Question: I have a uitbutton within a custom table cell. I am trying to set the buttons image with
'''
[cell.thumbImage setImage:[UIImage imageNamed: @"full_breakfast.jpg"] forState:UIControlStateNormal];
'''
It is displaying a blue button instead of the image like so:

Am I doing this wrong? When i remove the 'uibutton setImage' it returns to the normal button. This SHOULD be fairly simple so sorry if it is.
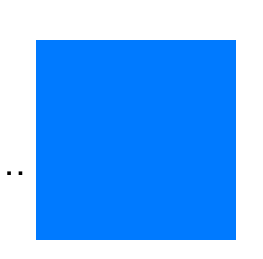
Answer: In iOS7 there is new button type called UIButtonTypeSystem NS_ENUM_AVAILABLE_IOS(7_0), // standard system button
Check your .xib file and change button type to Custom, or programatically you can do this:
[UIButton buttonWithType:UIButtonTypeSystem];